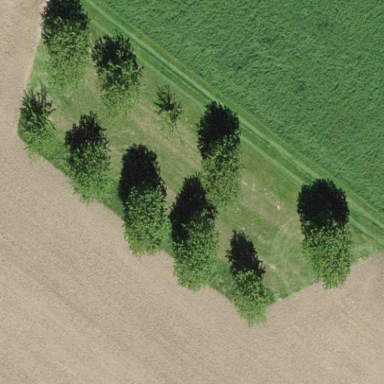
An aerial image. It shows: Orchard.